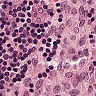
Metastatic tissue present: no